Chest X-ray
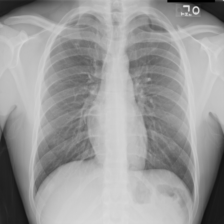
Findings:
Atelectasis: negative
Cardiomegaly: negative
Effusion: negative
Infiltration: negative
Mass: negative
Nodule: negative
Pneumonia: negative
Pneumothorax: negative
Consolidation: negative
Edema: negative
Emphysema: negative
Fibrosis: negative
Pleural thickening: negative
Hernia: negative